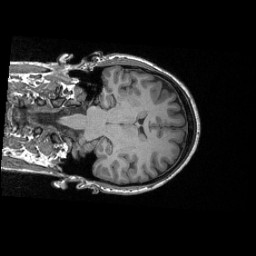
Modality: T1w
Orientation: coronal
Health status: healthy
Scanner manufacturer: siemens
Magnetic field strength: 3 T
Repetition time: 2.3 s
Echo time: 0.00285 s